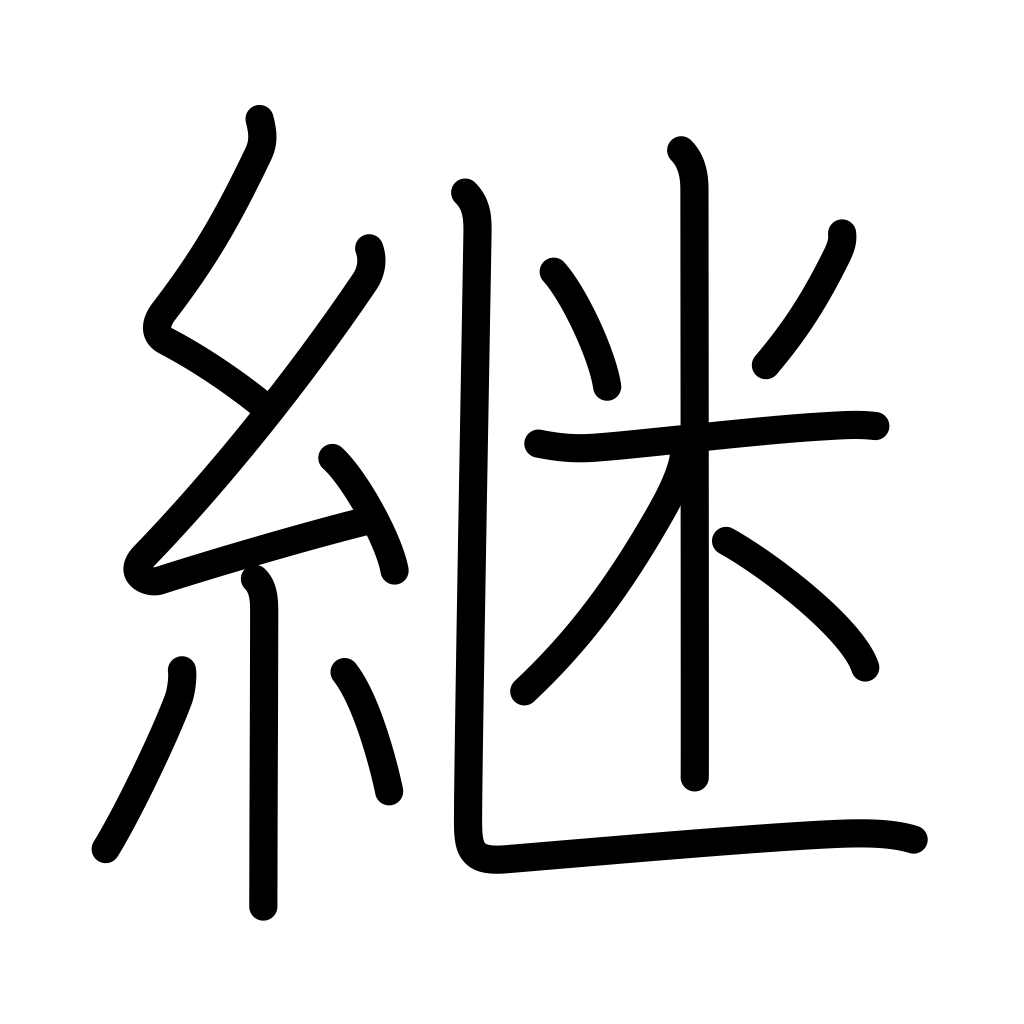
Meaning: inherit, succeed, continue, patch